Current action and preconditions to check: path_clear

Your task: For each precondition in the list above, predict whether it will hold at this action.

Consider the current scene as observed from the mobile robot's camera, and analyze the predicted future states of all dynamic agents (e.g., people, animals, vehicles, or any moving entities) within the NEXT SECOND.

IMPORTANT: Only answer "very likely" if you are absolutely certain—based on strong, clear evidence—that a dynamic agent will violate the precondition in the predicted future state. Do NOT answer "very likely" for unlikely, ambiguous, or low-probability risks.

Ask yourself for each precondition: Is there a high probability, with clear and convincing evidence, that the predicted future states of any dynamic agent will interfere with the predicted future state of the currently executing action within the NEXT SECOND, causing that precondition to fail?

Assess the risk level based on these predictions. Use "likely" or "very likely" if motions create a clear risk of interference.

Use "neutral" or "improbable" if agents are nearby but their predicted paths are clearly diverging or non-conflicting.

Failure Risk Categories: "very improbable", "improbable", "neutral", "likely", "very likely"

Answer Format: Output ONLY the probability_of_failure value from these categories: "very improbable", "improbable", "neutral", "likely", "very likely"

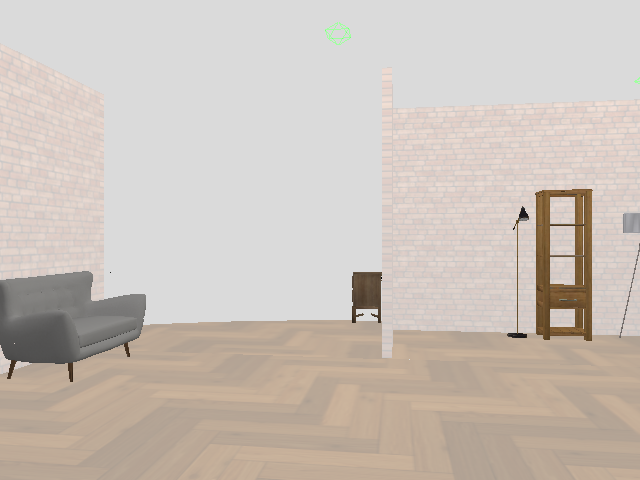

Answer: very improbable